Interaction volume radius: 10 \u00c5
Interaction volume height: 10 \u00c5
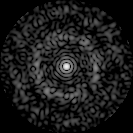
Disorder parameter: 0.8388